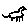
Label: cat